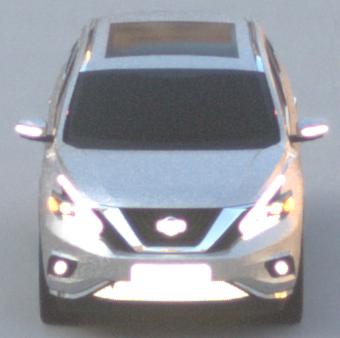
Make: Nissan
Model: Murano
Detailed model: Gen. 3 Z52
Model produced from: 2015
Doors: 5
Color: white
Road condition: dry road
Daytime: sunrise or sunset
Contrast: low contrast